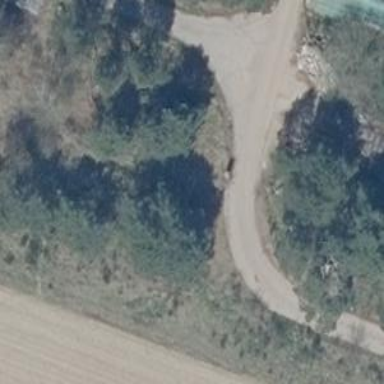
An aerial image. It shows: High-quality track road made of concrete plates.